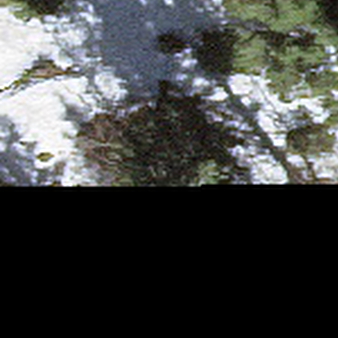
Label: other